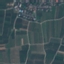
Land use / land cover: PermanentCrop